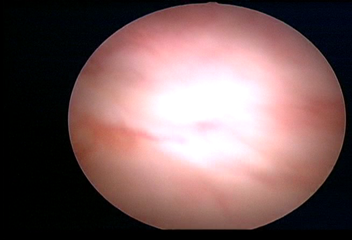
Modality: WLC
Class: Normal mucosa
Bladder cancer association: No